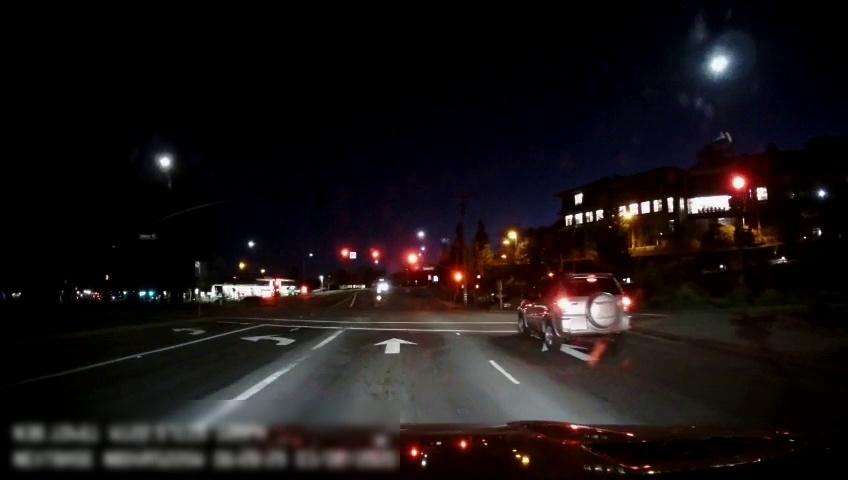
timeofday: Night
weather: Cloudy
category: Drivable Space
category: Vehicles | SUV
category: Lanes | Current Lane
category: Lanes | Current Lane
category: Lanes | Alternate Lane
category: Lanes | Opposite Lane
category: Lanes | Opposite Lane
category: Traffic | Lights
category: Traffic | Lights
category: Traffic | Lights
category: Traffic | Lights